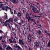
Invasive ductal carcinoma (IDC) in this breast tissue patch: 1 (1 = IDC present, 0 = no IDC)